Aerial crown-view tile of a tropical tree (Barro Colorado Island, Panama), acquired 20250915:
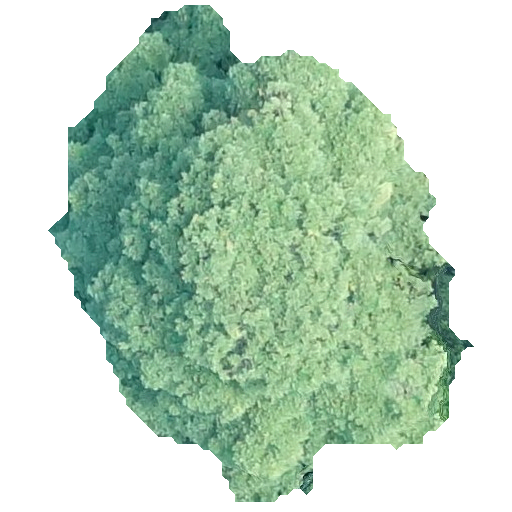
Species: Tabebuia rosea
GBIF accepted scientific name: Tabebuia rosea
Crown area: 195.046 m²